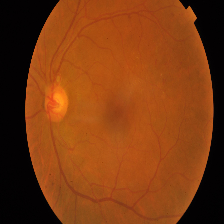
Diabetic retinopathy grade: Proliferative DR